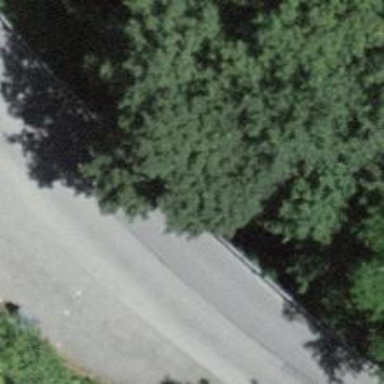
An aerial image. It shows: Passing place on the road.